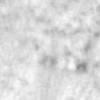
Label: no_change